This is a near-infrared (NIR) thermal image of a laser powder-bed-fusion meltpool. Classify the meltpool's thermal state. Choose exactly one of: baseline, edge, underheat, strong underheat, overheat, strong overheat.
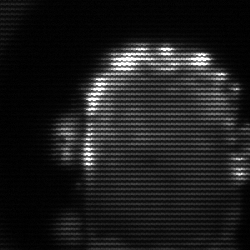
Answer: baseline